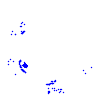
Particle: kaon